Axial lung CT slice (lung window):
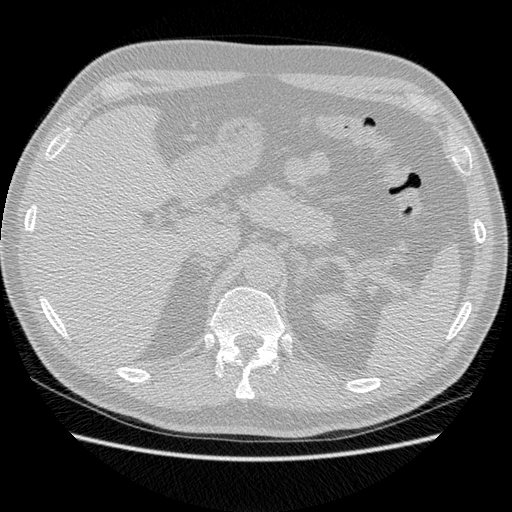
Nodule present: no